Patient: sex M, age 74
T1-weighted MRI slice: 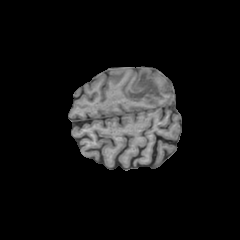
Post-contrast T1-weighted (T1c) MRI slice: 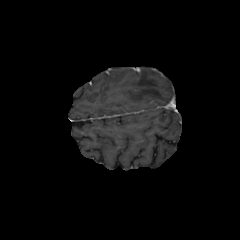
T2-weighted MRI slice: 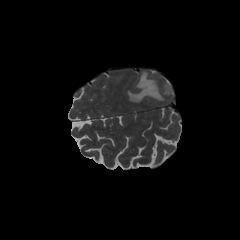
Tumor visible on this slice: yes
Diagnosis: Glioblastoma, IDH-wildtype
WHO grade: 4